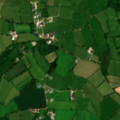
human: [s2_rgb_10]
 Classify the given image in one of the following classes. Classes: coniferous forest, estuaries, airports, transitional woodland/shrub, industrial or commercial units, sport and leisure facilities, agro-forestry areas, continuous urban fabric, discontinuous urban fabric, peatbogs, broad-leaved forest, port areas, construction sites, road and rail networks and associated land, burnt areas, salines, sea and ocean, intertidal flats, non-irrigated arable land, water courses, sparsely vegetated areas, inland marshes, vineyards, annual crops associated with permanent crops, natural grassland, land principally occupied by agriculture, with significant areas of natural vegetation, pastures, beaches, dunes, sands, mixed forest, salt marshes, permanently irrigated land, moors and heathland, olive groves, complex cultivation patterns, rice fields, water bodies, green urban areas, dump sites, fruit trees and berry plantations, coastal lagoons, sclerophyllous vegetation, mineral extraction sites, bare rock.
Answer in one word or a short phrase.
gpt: pastures